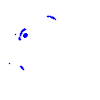
Particle: kaon